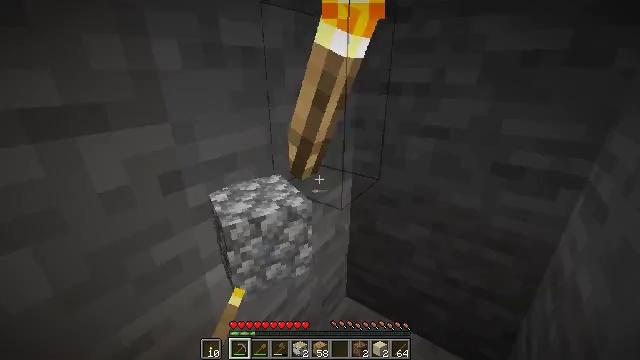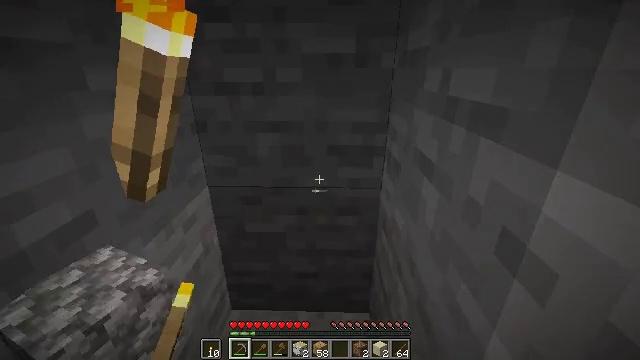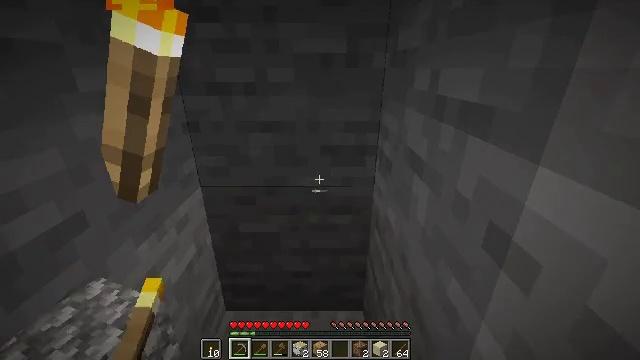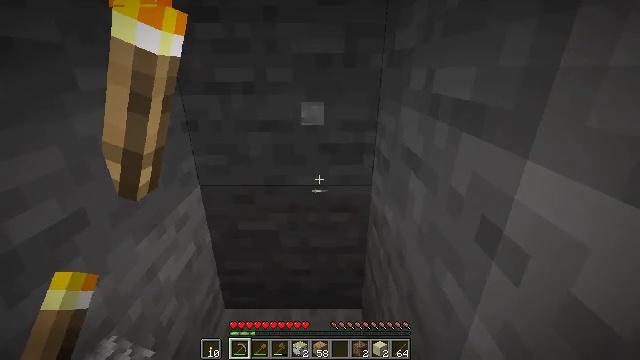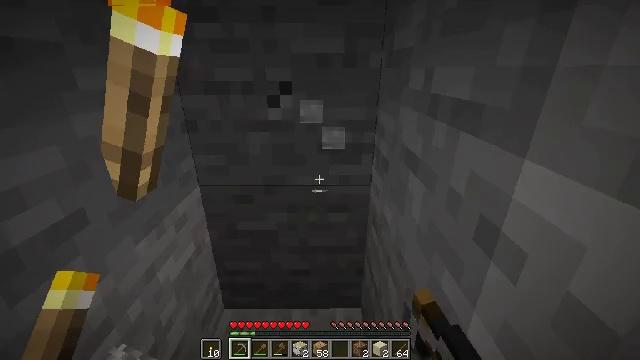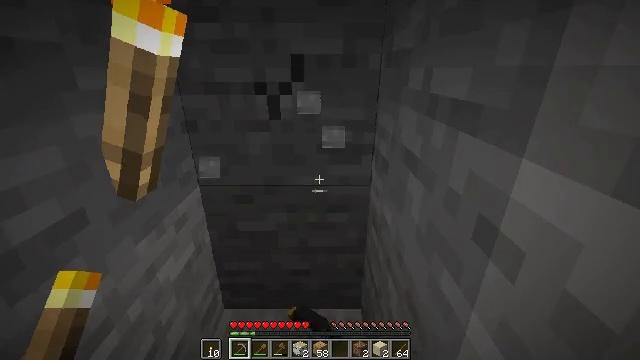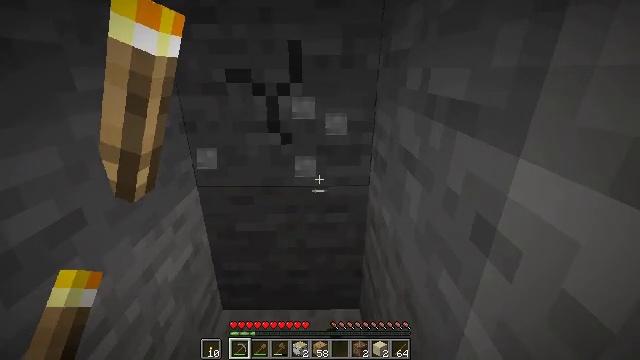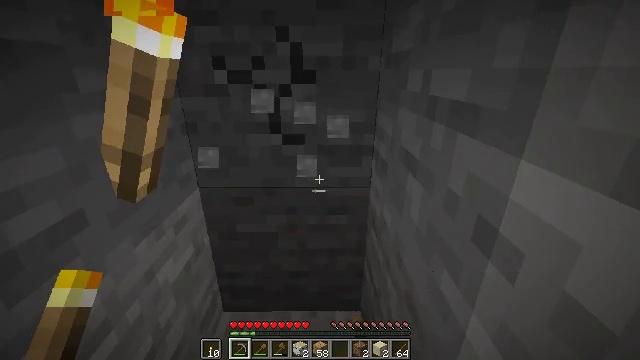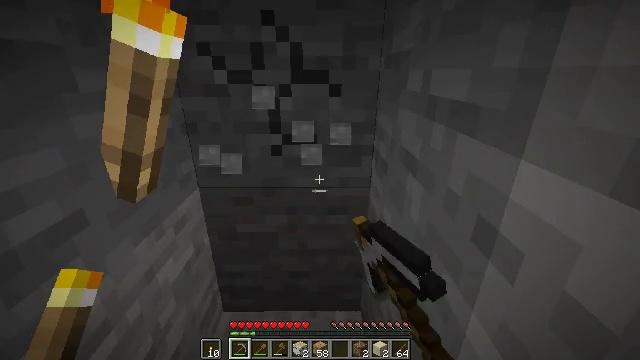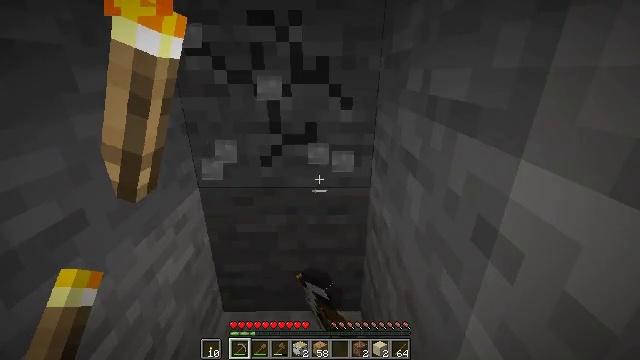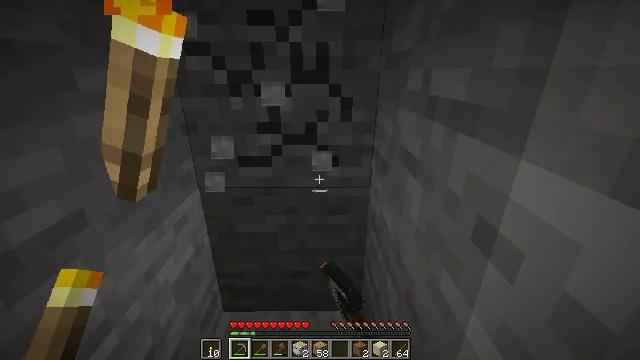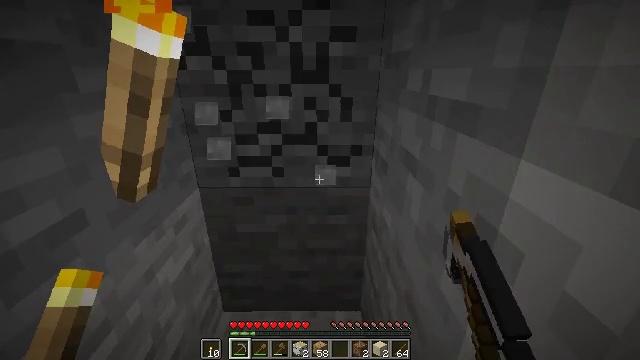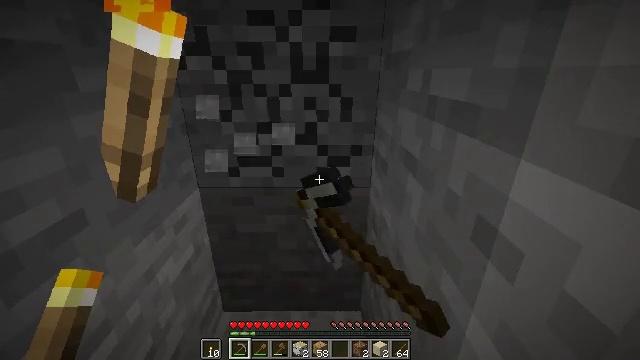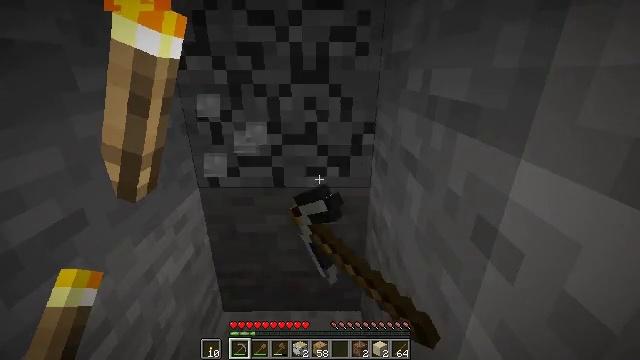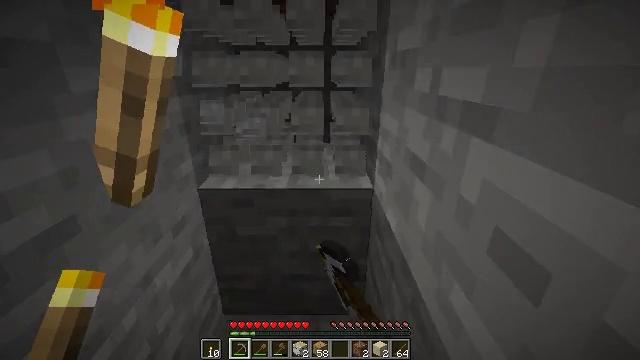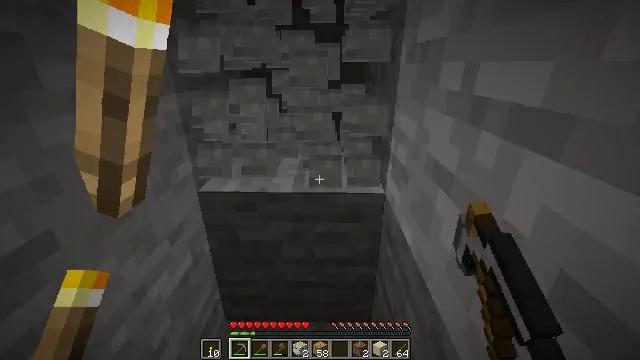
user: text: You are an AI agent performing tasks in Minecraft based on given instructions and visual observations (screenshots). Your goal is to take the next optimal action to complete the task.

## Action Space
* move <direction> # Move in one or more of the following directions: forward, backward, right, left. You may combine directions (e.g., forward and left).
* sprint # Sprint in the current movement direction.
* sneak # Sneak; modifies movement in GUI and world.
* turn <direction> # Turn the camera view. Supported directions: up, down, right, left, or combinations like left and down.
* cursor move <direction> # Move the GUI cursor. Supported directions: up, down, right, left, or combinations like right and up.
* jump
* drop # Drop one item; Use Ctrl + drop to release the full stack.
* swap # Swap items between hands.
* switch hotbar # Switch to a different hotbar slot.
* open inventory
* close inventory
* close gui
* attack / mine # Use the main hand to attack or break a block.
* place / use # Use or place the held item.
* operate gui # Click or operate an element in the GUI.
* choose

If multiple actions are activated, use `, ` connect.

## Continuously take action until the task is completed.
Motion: motion action
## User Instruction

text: Harvest stone in the caves.
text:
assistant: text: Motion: move right, turn right
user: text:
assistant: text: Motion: turn right
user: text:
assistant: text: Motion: attack / mine
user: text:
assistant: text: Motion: attack / mine
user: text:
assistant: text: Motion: attack / mine
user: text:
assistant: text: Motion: attack / mine
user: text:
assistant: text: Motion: attack / mine
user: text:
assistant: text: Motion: attack / mine
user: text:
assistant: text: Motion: attack / mine
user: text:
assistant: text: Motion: attack / mine
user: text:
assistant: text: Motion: attack / mine
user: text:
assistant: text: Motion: attack / mine
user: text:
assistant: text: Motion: attack / mine
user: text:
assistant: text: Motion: move forward and move right, attack / mine
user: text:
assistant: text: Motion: move forward and move right, turn left and down, attack / mine
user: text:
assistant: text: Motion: move forward and move right, attack / mine
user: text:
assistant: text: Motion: move forward and move right, turn left and down, attack / mine
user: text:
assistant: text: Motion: move forward and move right, turn down, attack / mine
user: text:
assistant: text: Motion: move forward and move right, attack / mine
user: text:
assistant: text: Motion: move forward and move right, attack / mine
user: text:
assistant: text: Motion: move right, attack / mine
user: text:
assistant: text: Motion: move right, attack / mine
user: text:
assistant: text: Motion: attack / mine
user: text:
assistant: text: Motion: attack / mine
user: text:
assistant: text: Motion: attack / mine
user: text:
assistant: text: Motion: attack / mine
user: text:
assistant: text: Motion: attack / mine
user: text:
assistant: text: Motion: attack / mine
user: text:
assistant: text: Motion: attack / mine
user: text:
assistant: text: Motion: attack / mine